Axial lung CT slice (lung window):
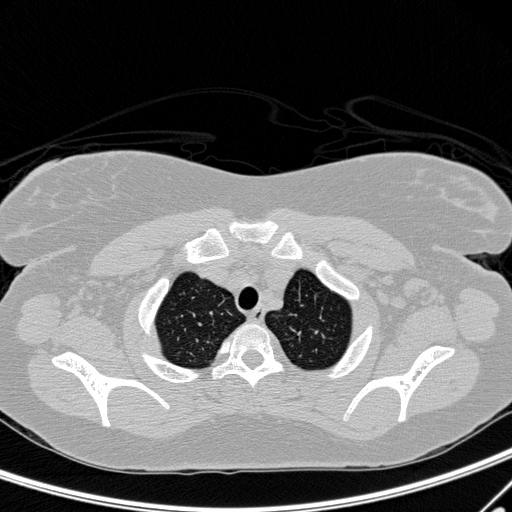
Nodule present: no